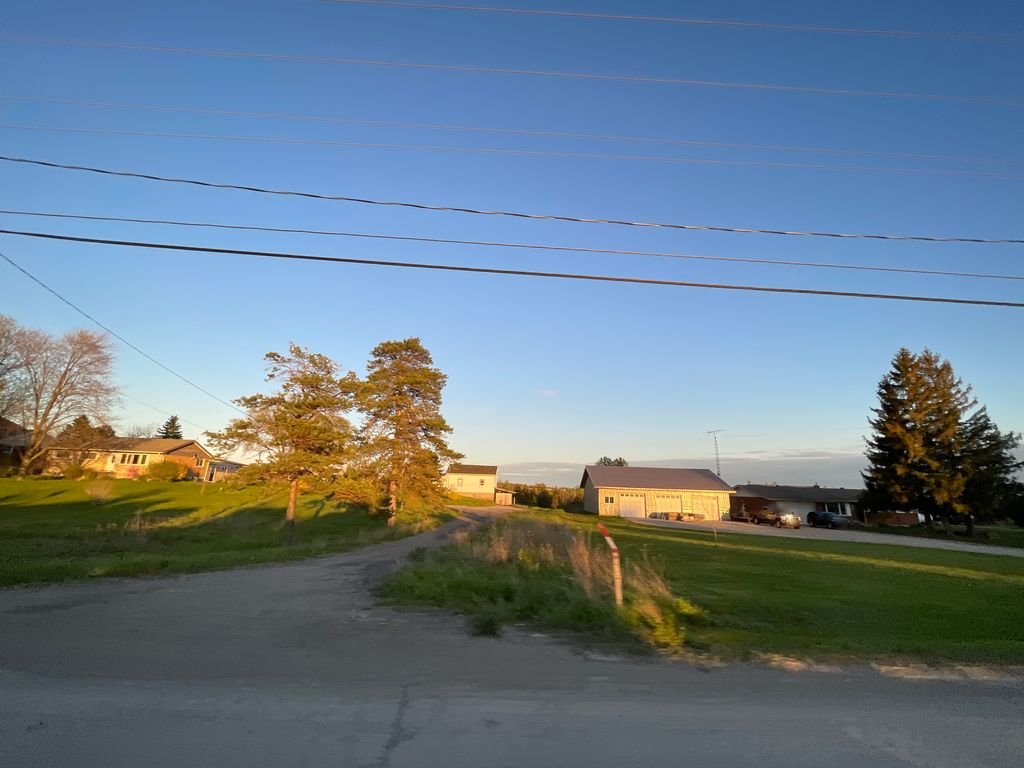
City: kitchener-waterloo